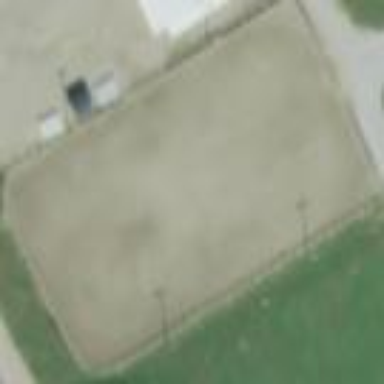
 perfect for horse riding and other equestrian activities."